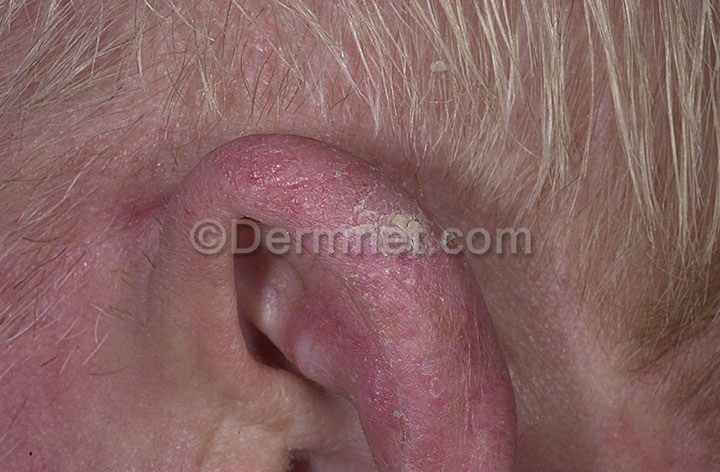
Disease: Actinic Keratosis Basal Cell Carcinoma and other Malignant Lesions